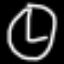
Label: clock